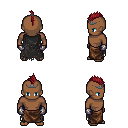
a pixel art fantasy rpg character, male body template, human, dark skin, black tattered cape, robe skirt, brunette mohawk hairstyle, iron tiara, metal gloves, four views (front, back, left, right), 2x2 character sprite sheet, small pixel art, hard edges, no anti-aliasing